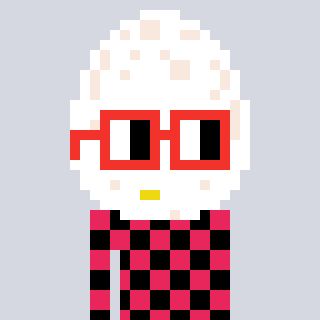
a pixel art character with square red glasses, a egg-shaped head and a redpinkish-colored body on a cool background